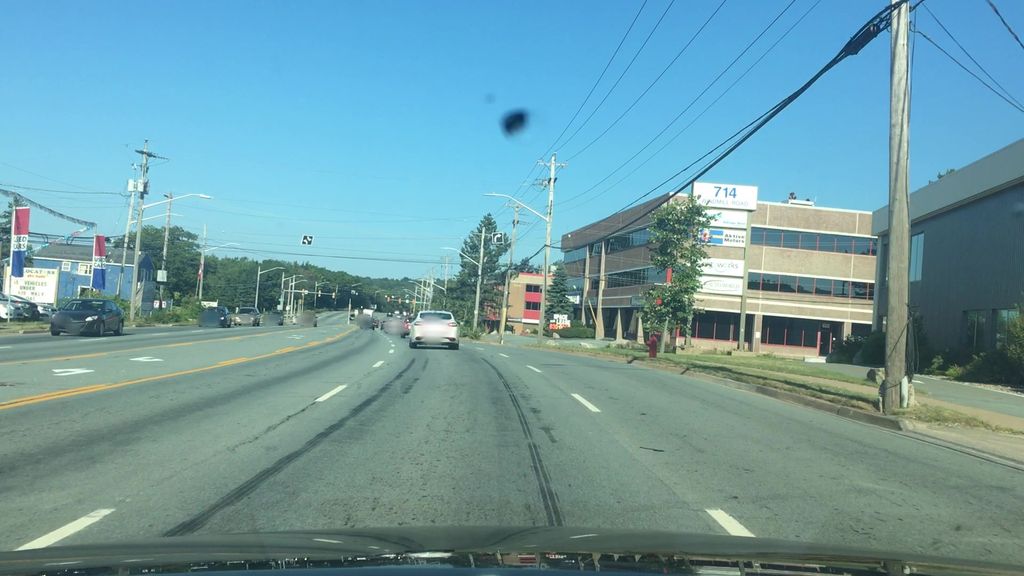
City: halifax